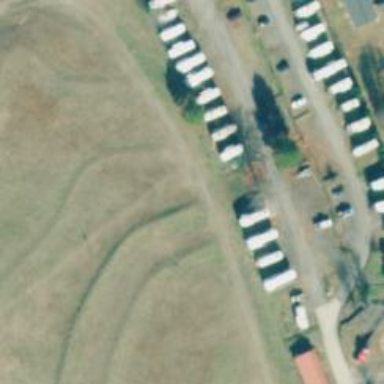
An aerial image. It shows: Caravan site for tourism.